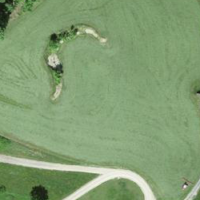
EUNIS habitat code: 24
Species observed at this site:
Myathropa florea